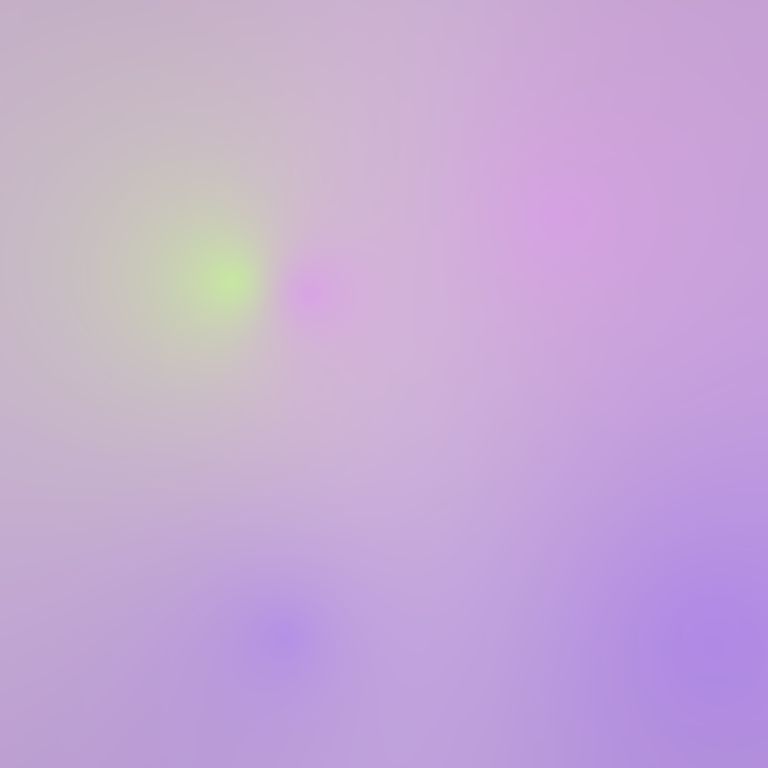
Abstract light effect, smooth gradient from soft lavender to gentle green, serene atmosphere, diffuse glow, no room, no furniture, no objects.